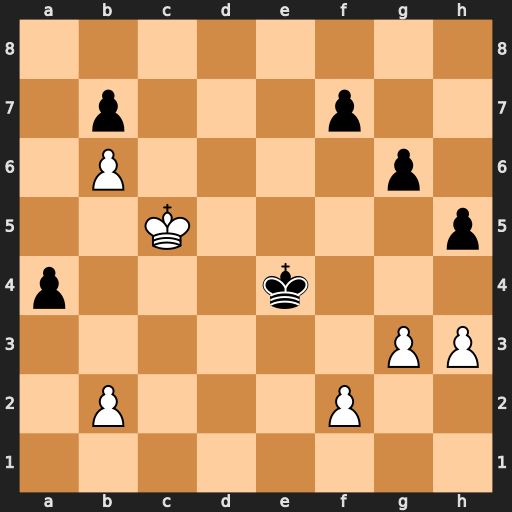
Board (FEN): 8/1p3p2/1P4p1/2K4p/p3k3/6PP/1P3P2/8
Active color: w
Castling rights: -
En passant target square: -
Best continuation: Kd6 Kd3 Kc7